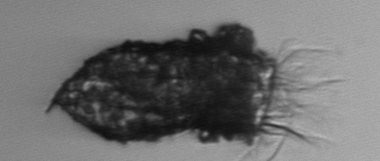
Label: Tintinnopsis